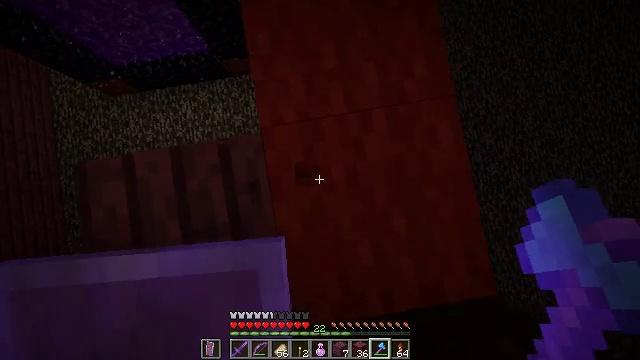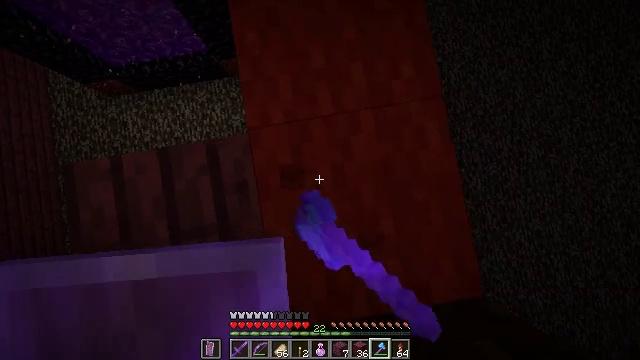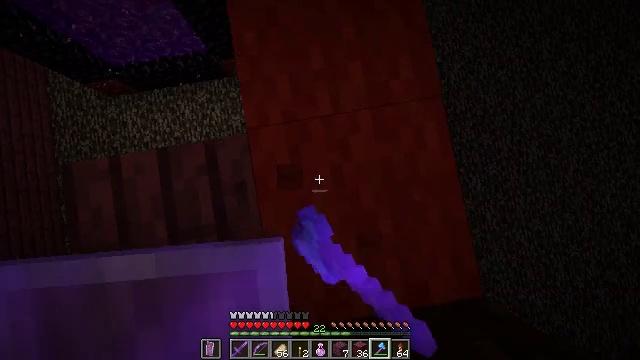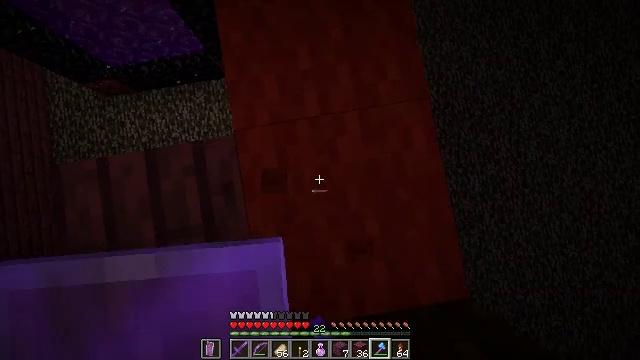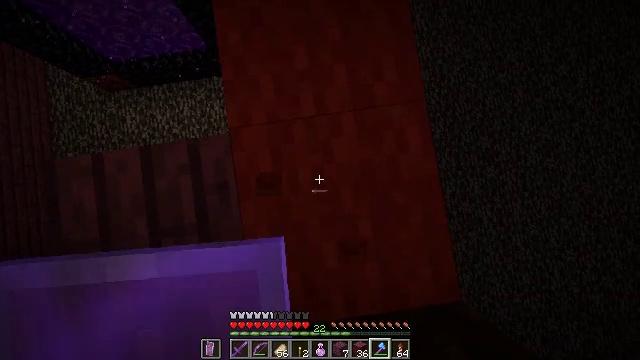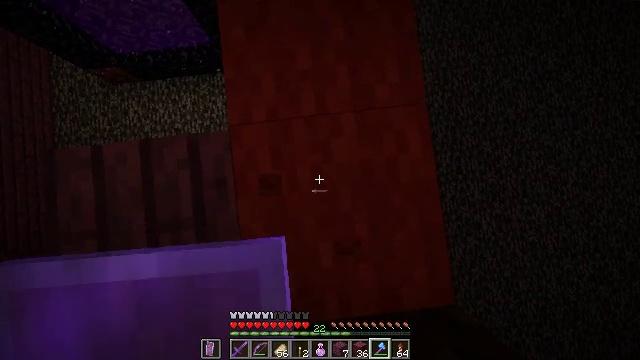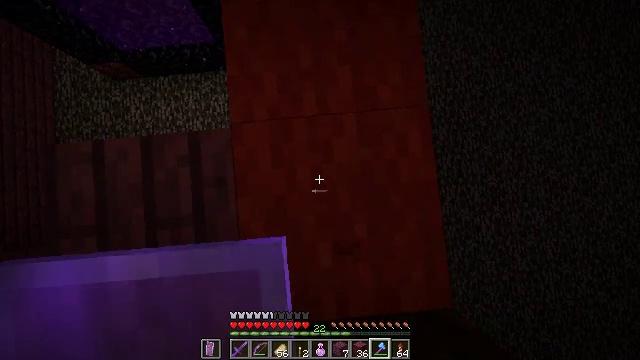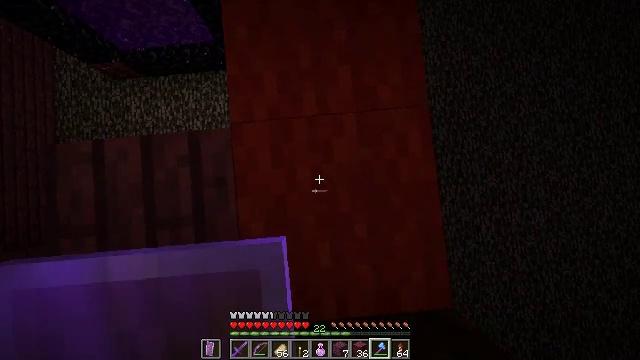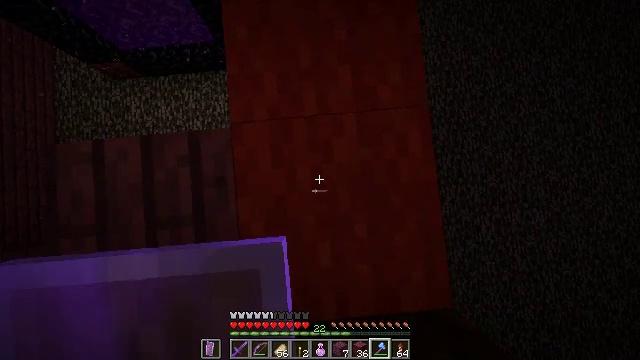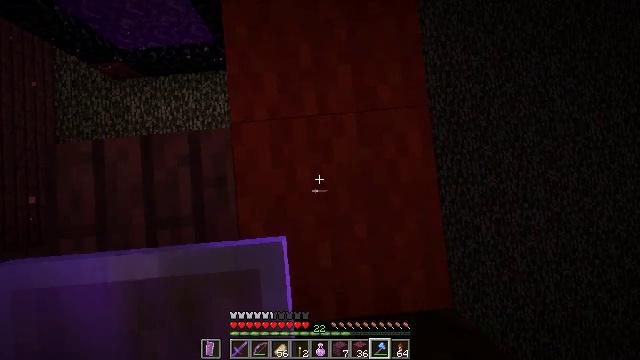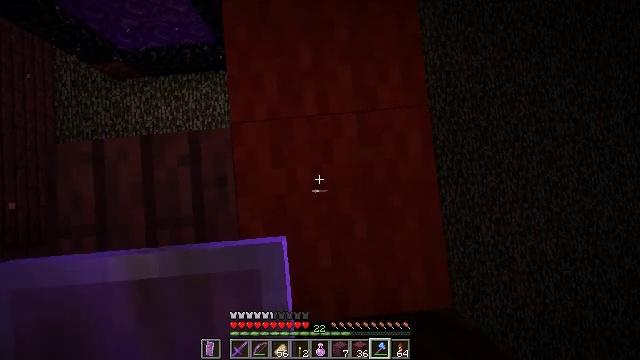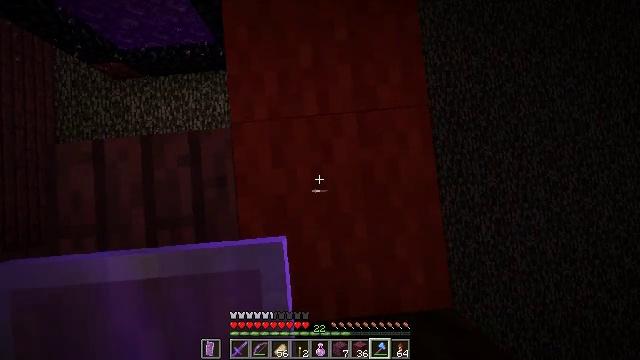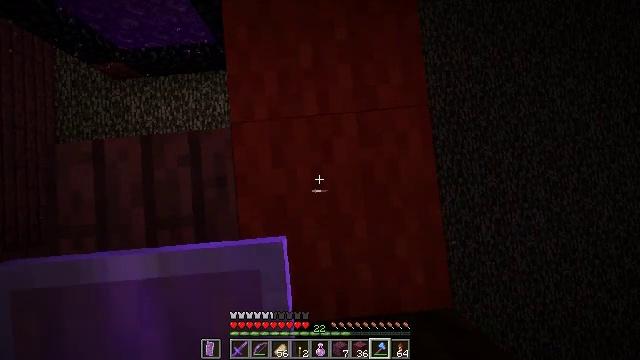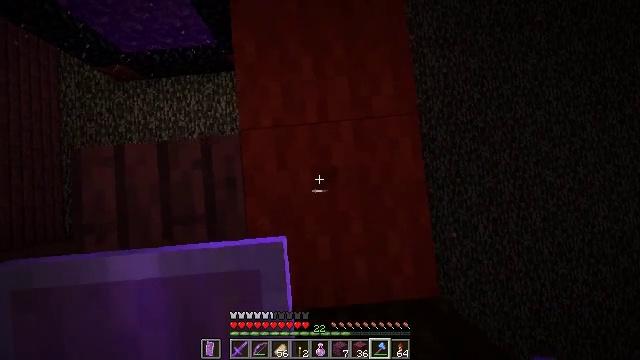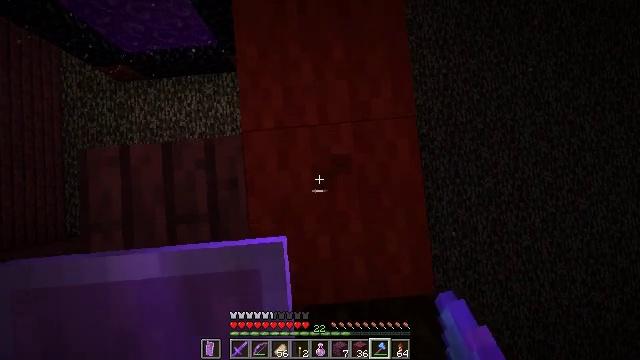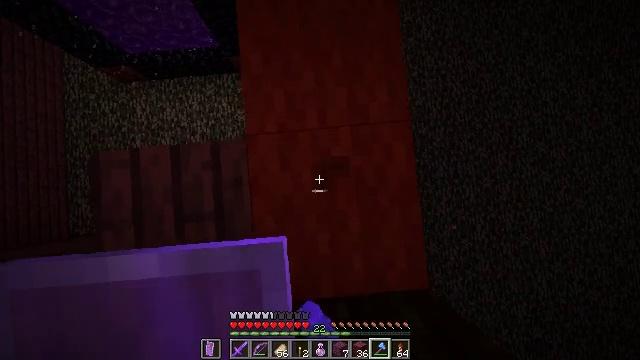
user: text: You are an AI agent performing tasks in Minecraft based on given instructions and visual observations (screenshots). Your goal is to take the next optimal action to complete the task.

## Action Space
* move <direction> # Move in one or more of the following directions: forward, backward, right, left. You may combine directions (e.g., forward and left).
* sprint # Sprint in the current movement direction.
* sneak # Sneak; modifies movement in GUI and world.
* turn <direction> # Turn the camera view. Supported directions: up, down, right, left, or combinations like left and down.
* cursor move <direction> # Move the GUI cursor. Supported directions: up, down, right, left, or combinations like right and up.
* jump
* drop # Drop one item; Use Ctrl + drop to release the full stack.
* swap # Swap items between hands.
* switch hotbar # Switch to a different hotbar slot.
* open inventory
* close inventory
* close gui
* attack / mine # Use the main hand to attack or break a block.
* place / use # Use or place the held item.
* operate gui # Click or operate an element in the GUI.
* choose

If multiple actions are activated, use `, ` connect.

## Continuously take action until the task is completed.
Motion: motion action
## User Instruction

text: Attack the red carpet to pick it up.
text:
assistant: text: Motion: move right, sneak, attack / mine
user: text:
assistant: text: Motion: move right, sneak
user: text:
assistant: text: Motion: sneak
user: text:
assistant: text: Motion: sneak, turn left
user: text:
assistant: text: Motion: sneak, turn left
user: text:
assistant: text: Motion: sneak, turn left
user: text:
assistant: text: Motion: sneak
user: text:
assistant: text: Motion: sneak
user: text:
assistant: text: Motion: sneak
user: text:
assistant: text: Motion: sneak
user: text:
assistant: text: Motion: sneak
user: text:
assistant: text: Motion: no_op
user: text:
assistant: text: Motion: attack / mine
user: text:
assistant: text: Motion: attack / mine
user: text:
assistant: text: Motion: attack / mine
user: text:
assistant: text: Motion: attack / mine
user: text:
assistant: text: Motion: no_op
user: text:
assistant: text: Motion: no_op
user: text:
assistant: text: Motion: no_op
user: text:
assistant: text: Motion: no_op
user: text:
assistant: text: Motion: no_op
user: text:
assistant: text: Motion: no_op
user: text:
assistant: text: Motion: no_op
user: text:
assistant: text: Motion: no_op
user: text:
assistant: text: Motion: no_op
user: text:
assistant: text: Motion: attack / mine
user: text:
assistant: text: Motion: attack / mine
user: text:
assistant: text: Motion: attack / mine
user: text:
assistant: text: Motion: attack / mine
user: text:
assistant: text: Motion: attack / mine